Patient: sex F, age 72
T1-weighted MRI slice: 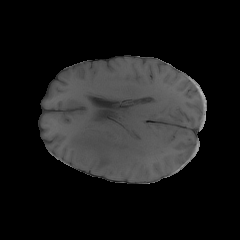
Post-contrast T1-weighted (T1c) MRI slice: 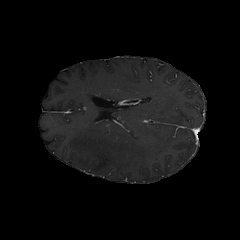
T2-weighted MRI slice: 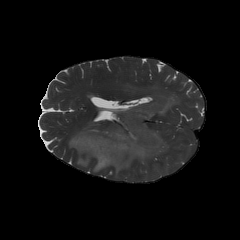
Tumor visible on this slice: yes
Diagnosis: Glioblastoma, IDH-wildtype
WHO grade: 4